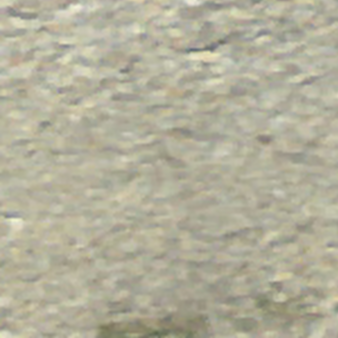
Label: other